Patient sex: M
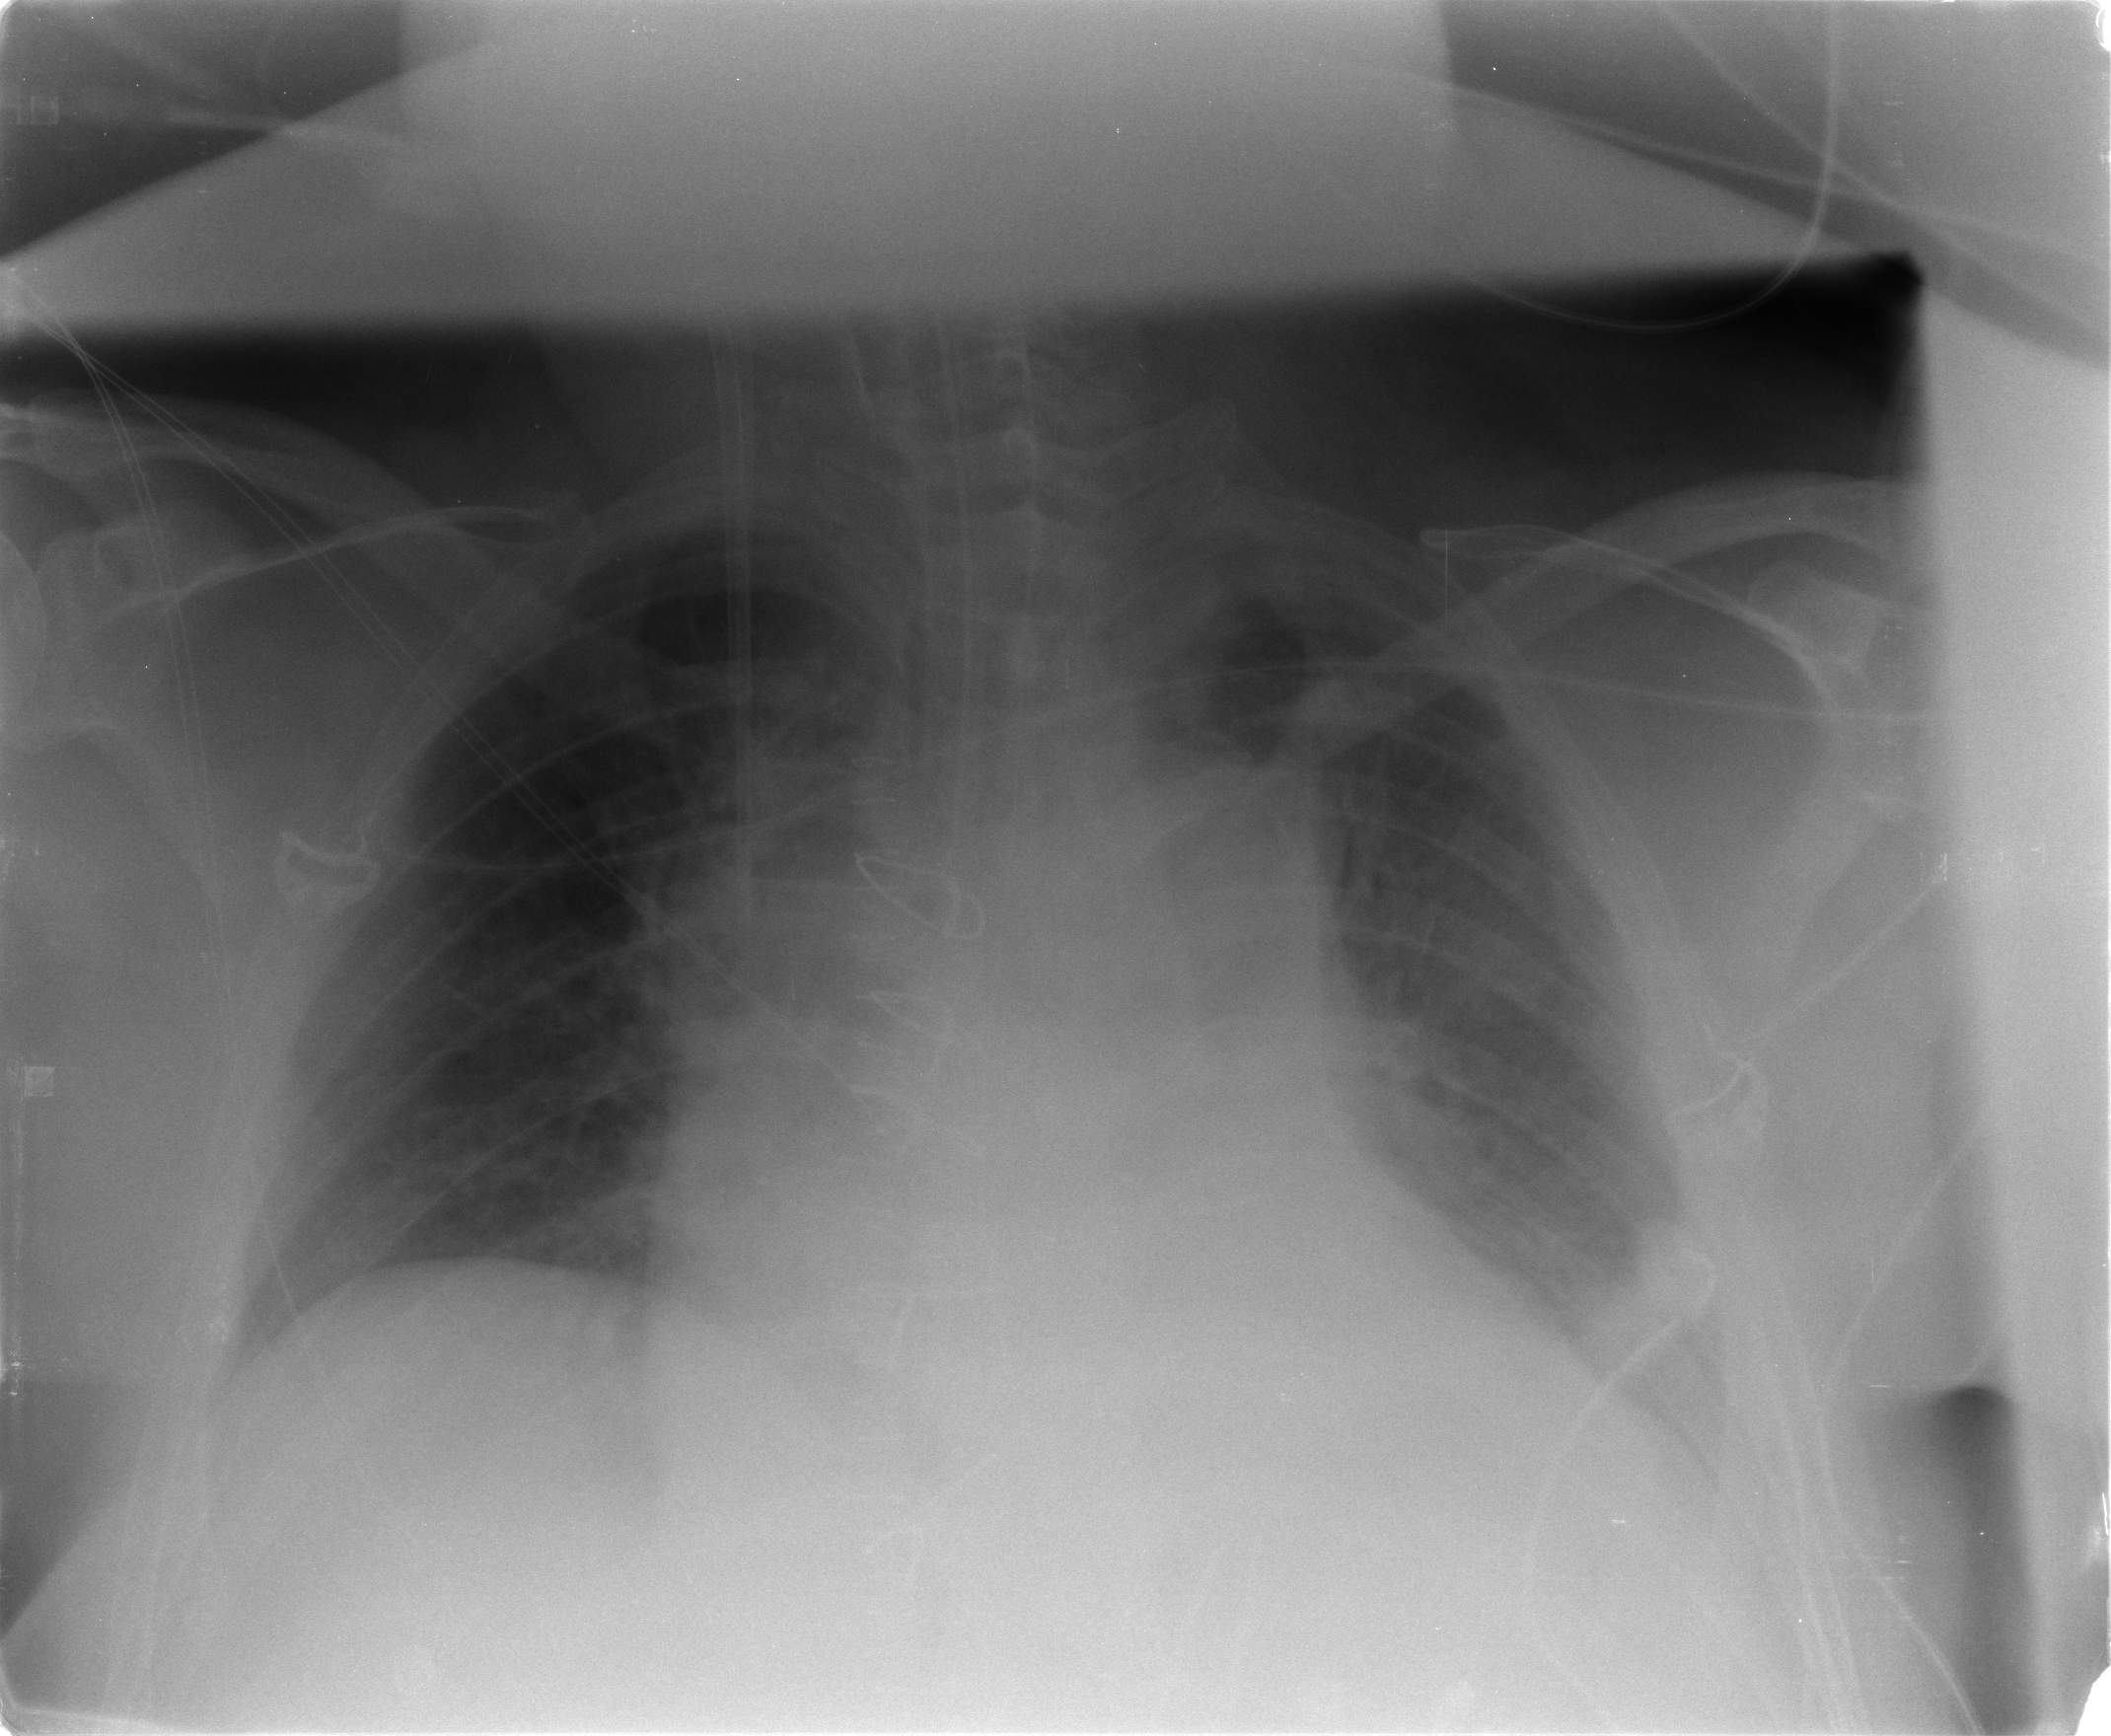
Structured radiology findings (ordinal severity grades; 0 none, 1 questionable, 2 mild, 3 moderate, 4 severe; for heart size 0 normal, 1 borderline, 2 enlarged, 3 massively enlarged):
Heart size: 2
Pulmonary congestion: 2
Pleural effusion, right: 0
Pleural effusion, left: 2
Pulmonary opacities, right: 0
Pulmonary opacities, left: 0
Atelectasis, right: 0
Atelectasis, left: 2